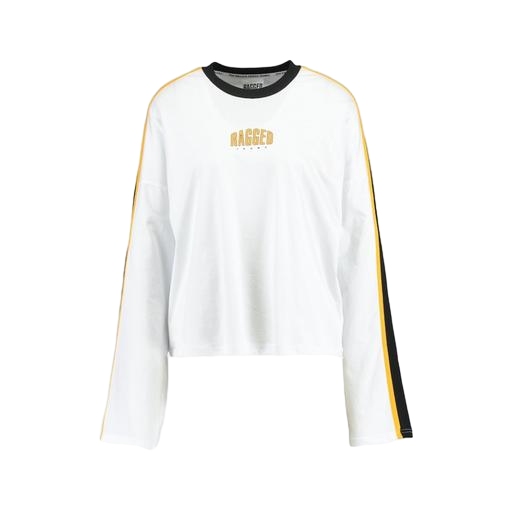
longsleeve t-shirt, long-sleeve tee, long-sleeve t-shirt only macy, white background